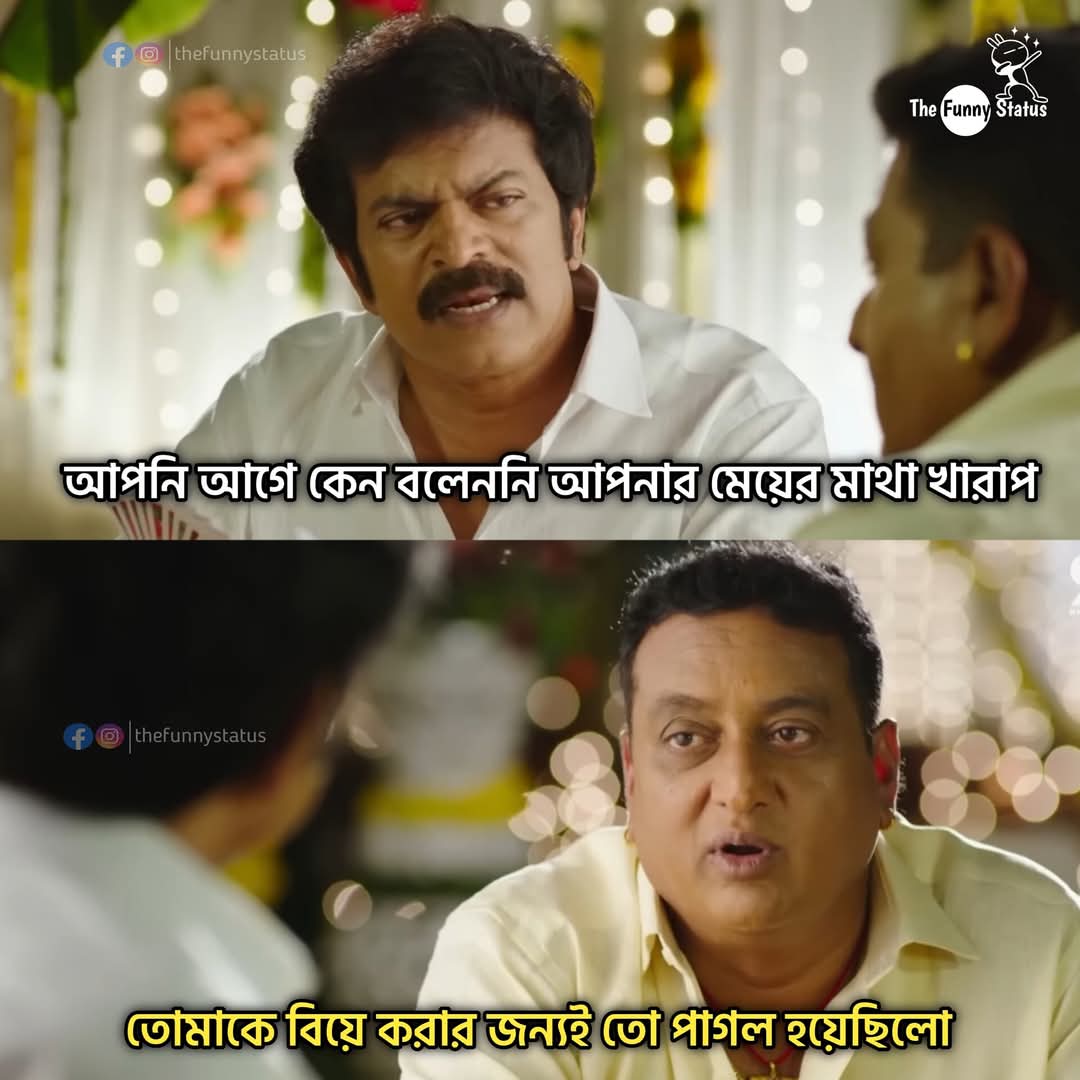
Text: আপনি আগে কেন বলেননি আপনার মেয়ের মাথা খারাপ
তোমাকে বিয়ে করার জন্যই তো পাগল হয়েছিলো
Label: Non Hate